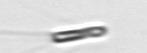
Label: Chaetoceros_subtilis